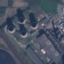
Land use / land cover class: Industrial